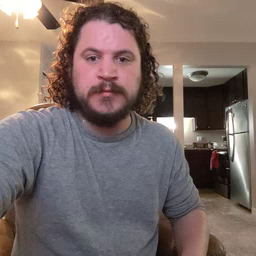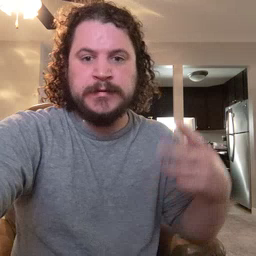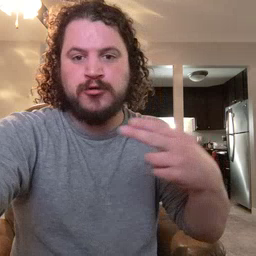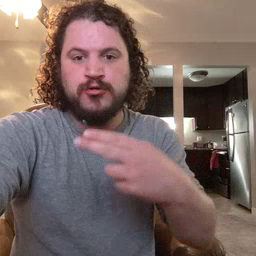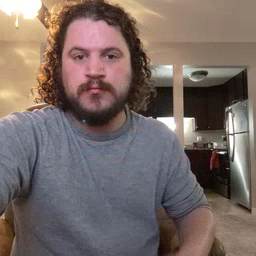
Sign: scissors